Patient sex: M
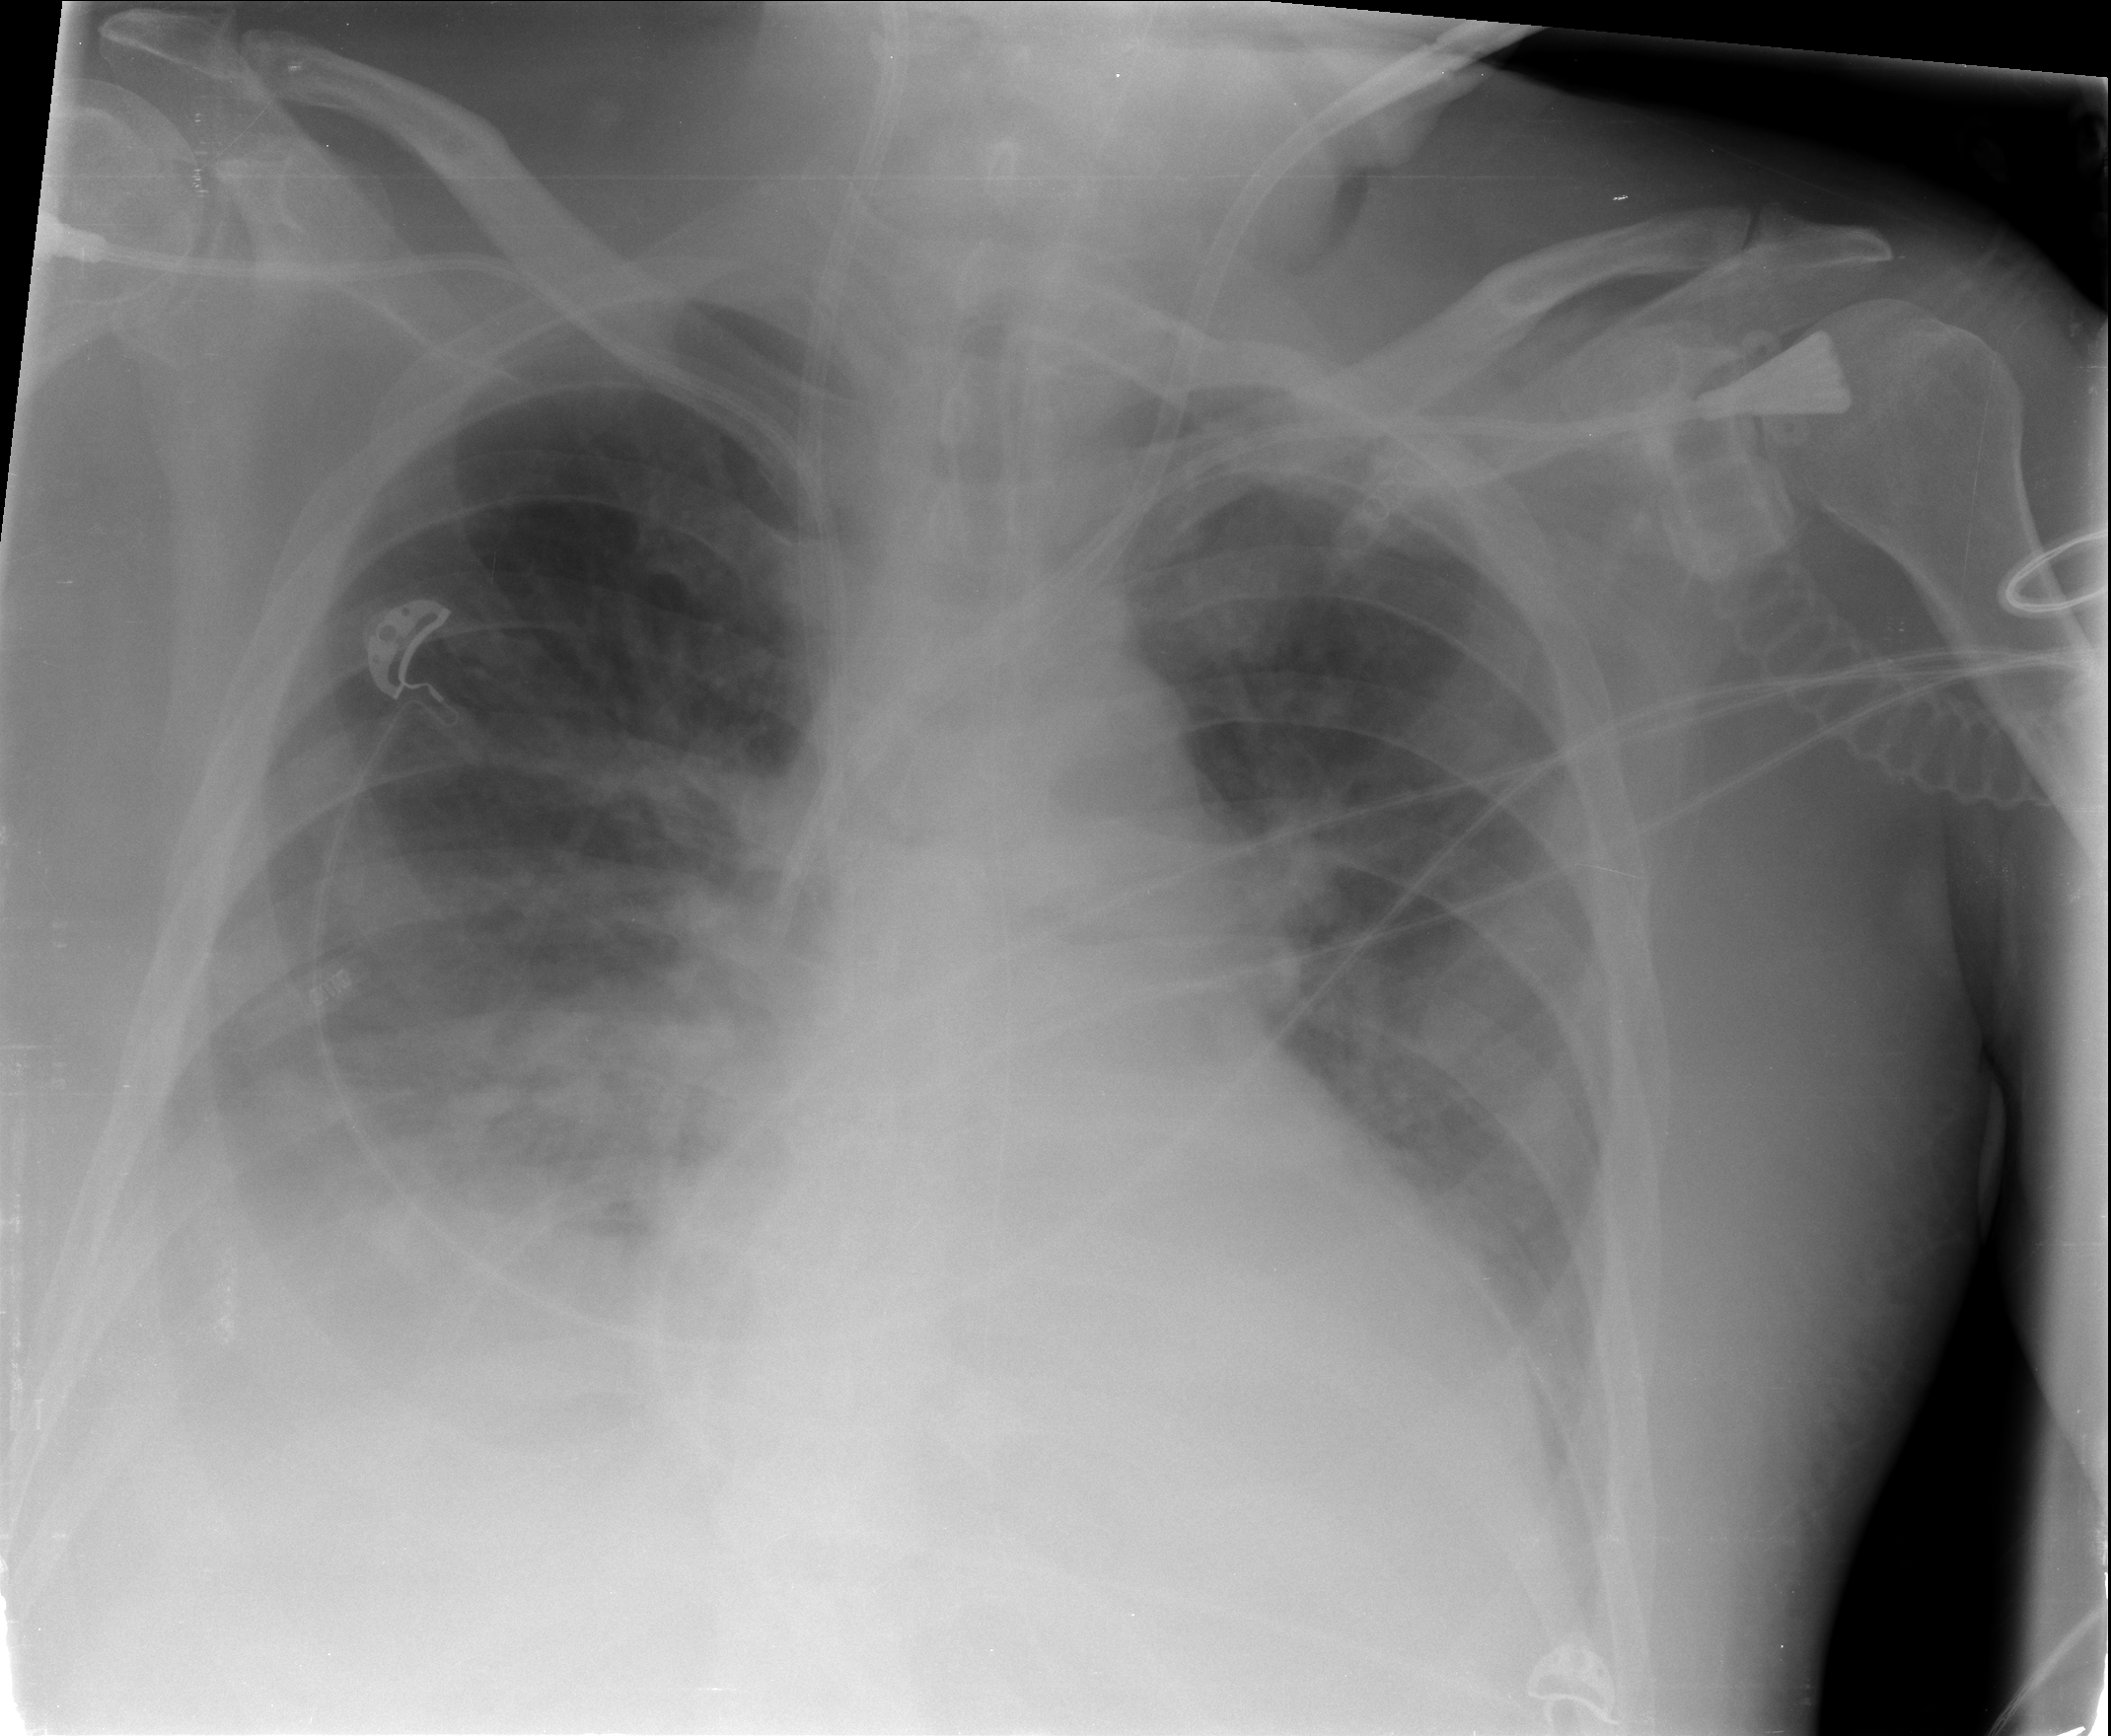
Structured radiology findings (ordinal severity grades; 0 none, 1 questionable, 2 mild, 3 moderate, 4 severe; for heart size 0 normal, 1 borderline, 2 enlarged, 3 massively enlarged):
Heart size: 2
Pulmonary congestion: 2
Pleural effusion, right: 3
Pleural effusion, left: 2
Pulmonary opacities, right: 2
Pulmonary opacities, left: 1
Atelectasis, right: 2
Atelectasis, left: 2